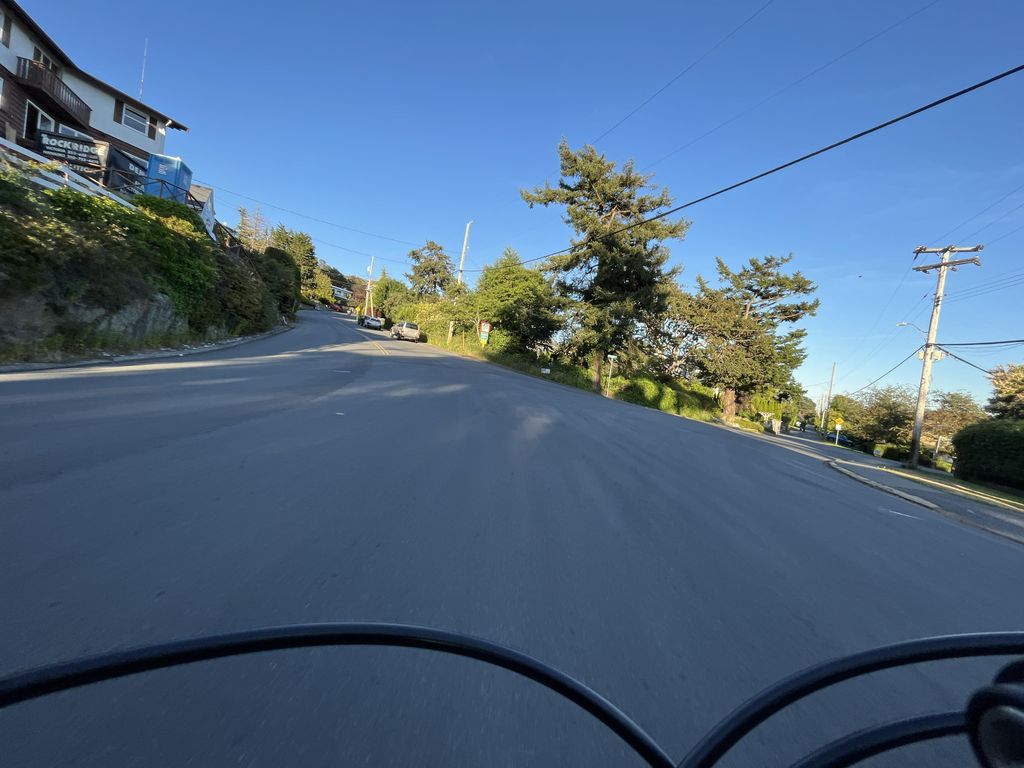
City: victoria